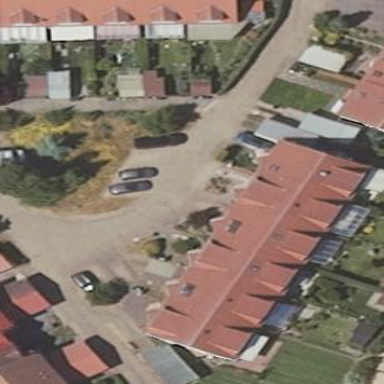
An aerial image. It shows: Terrace building.